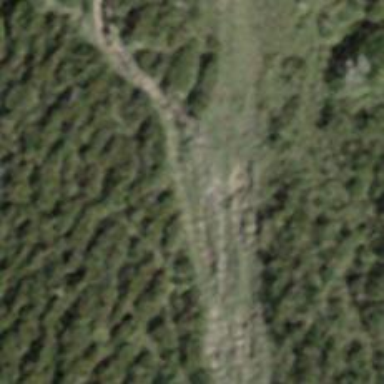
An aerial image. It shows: Grassy track with grade 5 track type.